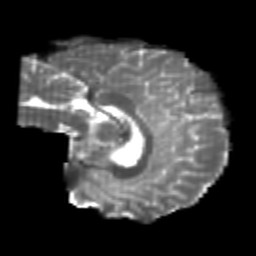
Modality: T2w
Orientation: sagittal
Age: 24
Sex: male
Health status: healthy
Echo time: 0.074 s